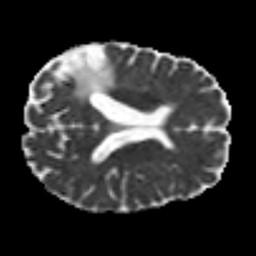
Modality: MD
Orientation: axial
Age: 49
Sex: male
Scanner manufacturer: siemens
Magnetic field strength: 3 T
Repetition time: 7.3 s
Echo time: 0.087 s